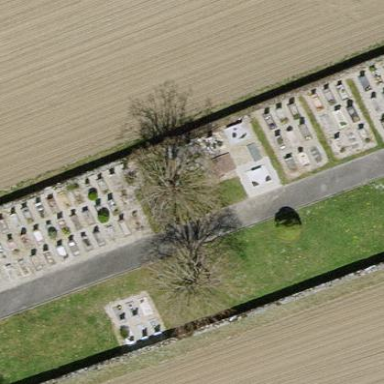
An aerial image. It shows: Cemetery.